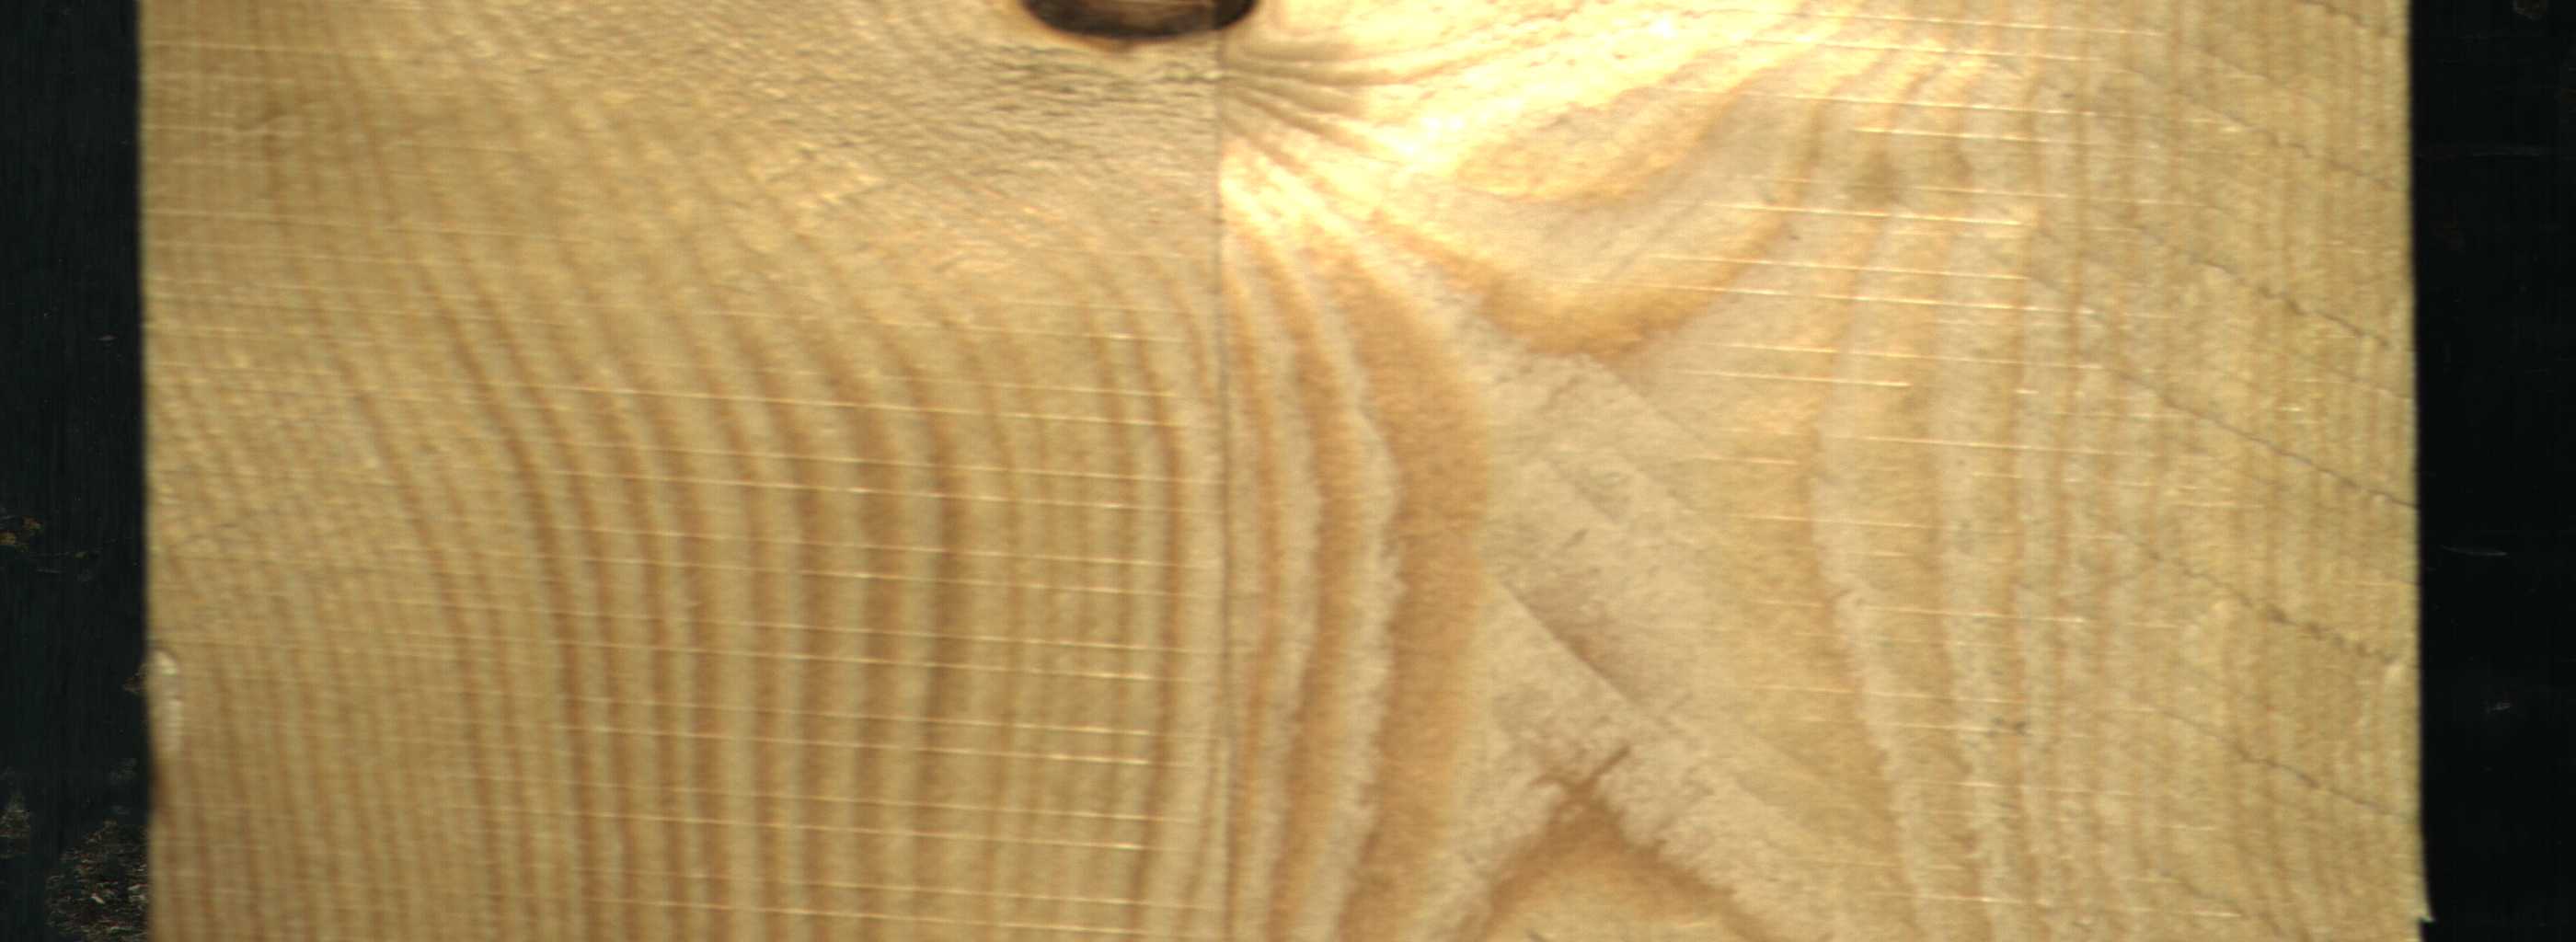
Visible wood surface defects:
Dead_Knot